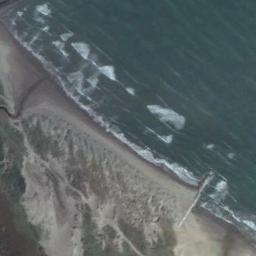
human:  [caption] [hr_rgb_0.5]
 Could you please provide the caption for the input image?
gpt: The beach with brown sand and some green plants on the beach .

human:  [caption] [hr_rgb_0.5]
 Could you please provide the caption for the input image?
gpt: There aren't many green plants near the beach .

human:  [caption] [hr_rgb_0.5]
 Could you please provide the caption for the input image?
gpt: The blue sea and light sandy beach .

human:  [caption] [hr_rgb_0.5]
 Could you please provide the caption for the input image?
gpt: The beach is composed of deep blue seawater and a coast with sparse plants .

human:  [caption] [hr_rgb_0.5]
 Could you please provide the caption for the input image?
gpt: The grass is beside the beach .